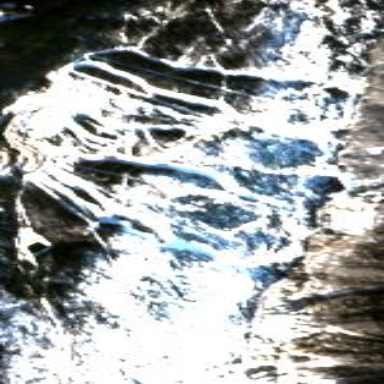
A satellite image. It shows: Area designated for winter sports.